Field crop: maize
Growth stage: 2
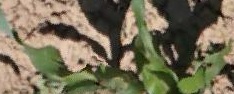
Species: maize